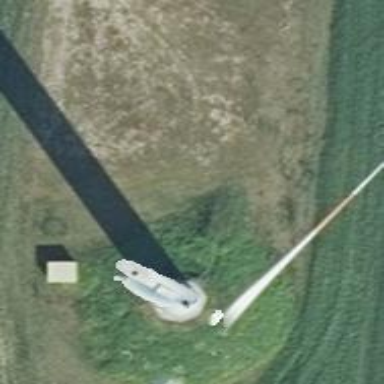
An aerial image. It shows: Wind turbine generating power.